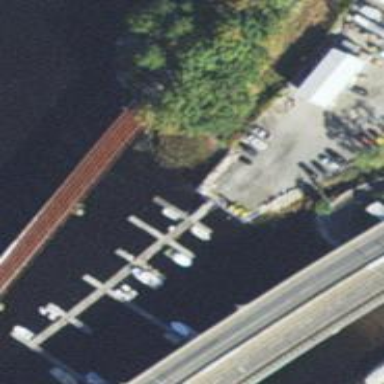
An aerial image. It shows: Wooden pier with mooring facilities.